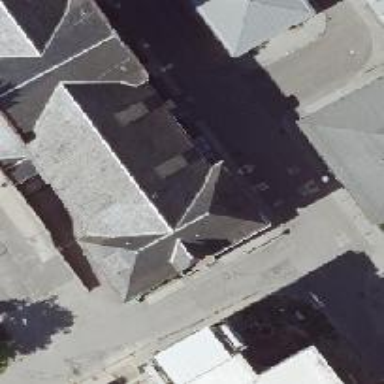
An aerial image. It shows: View of roof with edges.